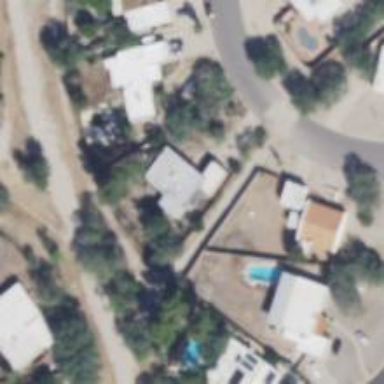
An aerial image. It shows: Alley classified as service road.